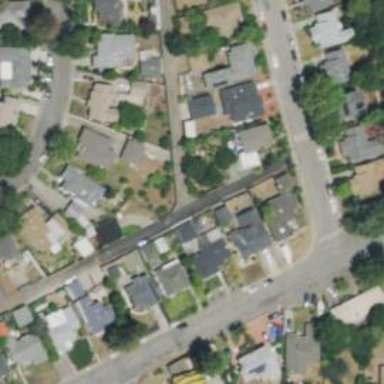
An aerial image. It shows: Alley classified as service road.